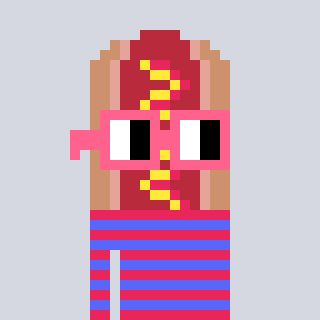
a pixel art character with square pink glasses, a hotdog-shaped head and a purple-colored body on a cool background